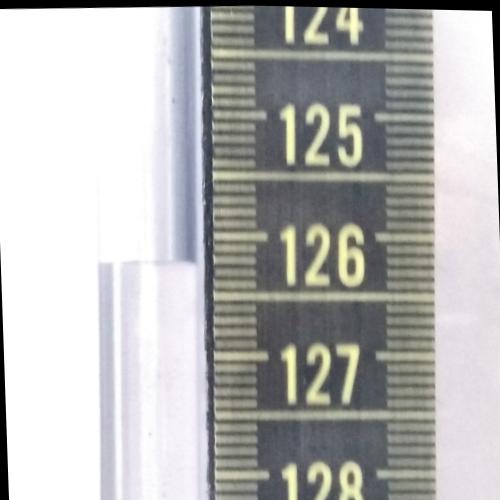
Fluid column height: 126.2 cm